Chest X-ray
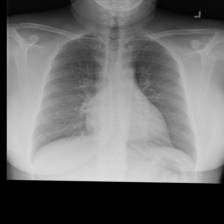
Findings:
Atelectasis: negative
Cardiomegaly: negative
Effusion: negative
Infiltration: negative
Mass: negative
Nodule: negative
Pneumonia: negative
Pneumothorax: negative
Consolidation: negative
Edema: negative
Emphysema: negative
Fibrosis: negative
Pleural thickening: negative
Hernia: negative